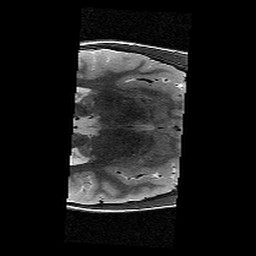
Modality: T2w
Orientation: axial
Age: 13
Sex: female
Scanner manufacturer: siemens
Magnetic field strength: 3 T
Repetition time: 9.23 s
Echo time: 0.067 s